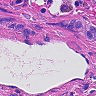
Metastatic tissue present: yes